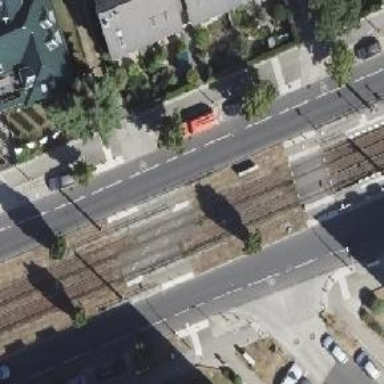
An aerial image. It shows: Uncontrolled tram railway crossing.